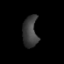
Tissue: prostate
Cell type: Endothelial cells
Senescence score: 0.7164
Nuclear area (px): 456
Mean DAPI intensity: 60.675